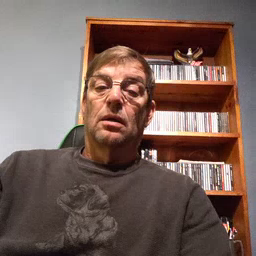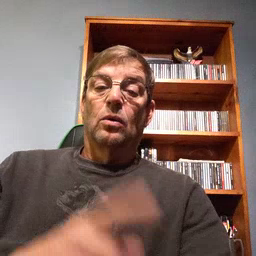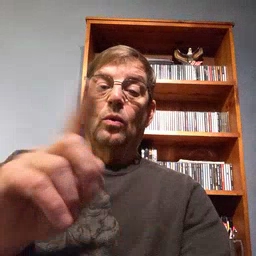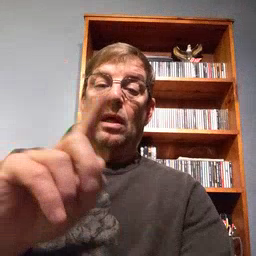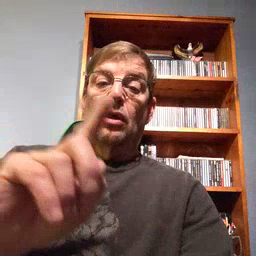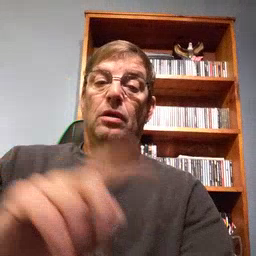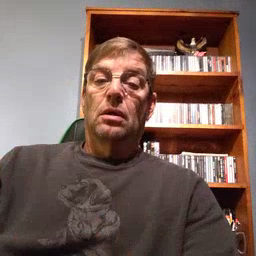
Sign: where